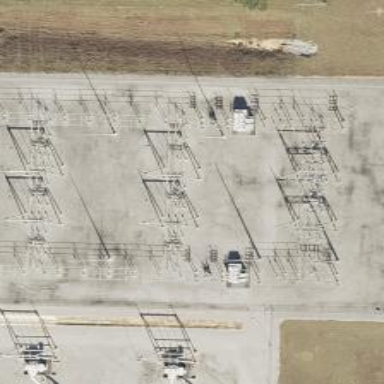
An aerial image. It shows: Switch for power supply.